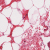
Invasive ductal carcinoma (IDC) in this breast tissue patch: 0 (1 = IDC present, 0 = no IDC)